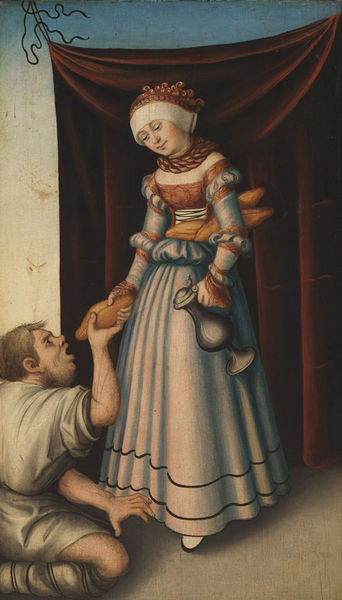
Titel: Die Heilige Elisabeth von Thüringen
Künstler: Lucas Cranach (Werkstatt)
Standort: Karlsruhe
Institution: Staatliche Kunsthalle Karlsruhe
Schlagwörter: blau, fuß, gemälde, hand, himmel, mann, nackt, schatten, wasser, weiß, menschen, mädchen, braun, frau, grau, haar, hut, kleid, kleider, licht, mund, pastell, schwarz, blick, dame, rot, schal, tuch, haube, malerei, rock, blond, gesichter, hemd, kappe, mütze, trinken, arm, arme, falten, kleidung, kragen, samt, stehen, ärmel, hände, vorhang, öl, boden, gewand, gold, haare, kelch, reich, schnur, schnüre, stehend, paar, personen, krone, locken, puffärmel, renaissance, rosa, vornehm, kanne, krug, vase, kopfbedeckung, bein, magd, man, mieder, kette, essen, wein, braut, halstuch, streifen, brot, metall, knie, halsschmuck, schwanger, halskette, bauer, vier, gefäß, nahrung, zinn, seil, füttern, geben, knien, schuh, personifikation, liege, gestus, rote haare, gotisch, geschnürt, hilfe, hunger, knieend, kniend, mittelalter, knieen, edeldame, bettler, himel, königlich, elisabeth, königin, heilige, brotlaib, laib, mild, samtvorhang, anbeten, vorhand, gabe, spende, dekorativ, spenden, lady, zelt, betteln, bäuerlich, brote, brötchen, armenspeisung, speisung, nehmen, pastel, hhimmel, baguette, durst, zinnkanne, kniet, herzogin, cranach, armer, caritas, lucas, lucas cranach, geschlitzt, edelfrau, kopfhaube, pervers, kniened, fad, rinascimento, bäckerin, tch, 1510, heilgie, bread, speis und trank, kniehend, begging, agatha, brothilde, betteön